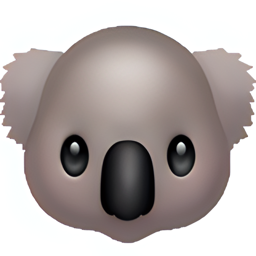
Name: koala
Emoji: 🐨
Group: Animals & Nature
Sub-group: animal-mammal